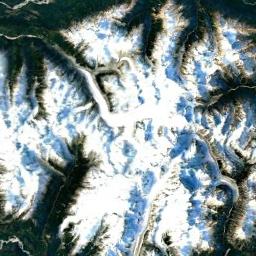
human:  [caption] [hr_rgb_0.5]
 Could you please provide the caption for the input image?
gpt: The snowberg is covered with snow .

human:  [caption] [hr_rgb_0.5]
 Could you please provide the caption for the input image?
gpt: The snow berg is consist of green plants and white snow .

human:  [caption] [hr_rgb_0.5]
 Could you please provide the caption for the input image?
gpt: The snowberg is partly covered with snow and ice and partly covered with vegetation .

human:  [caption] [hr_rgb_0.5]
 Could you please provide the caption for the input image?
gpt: White, Brown, And green transitions from the peaks to the bottom of the peaks in the Snow Mountain Range .

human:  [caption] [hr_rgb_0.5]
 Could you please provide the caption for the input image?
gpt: There are much snow and some green land on the snowberg .